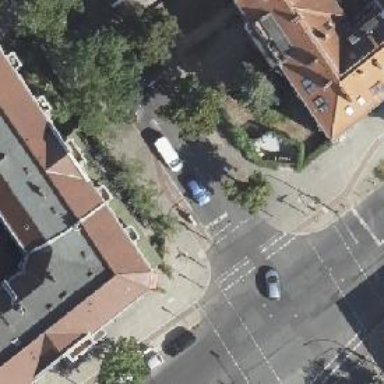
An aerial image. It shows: Road crossing with traffic signals.